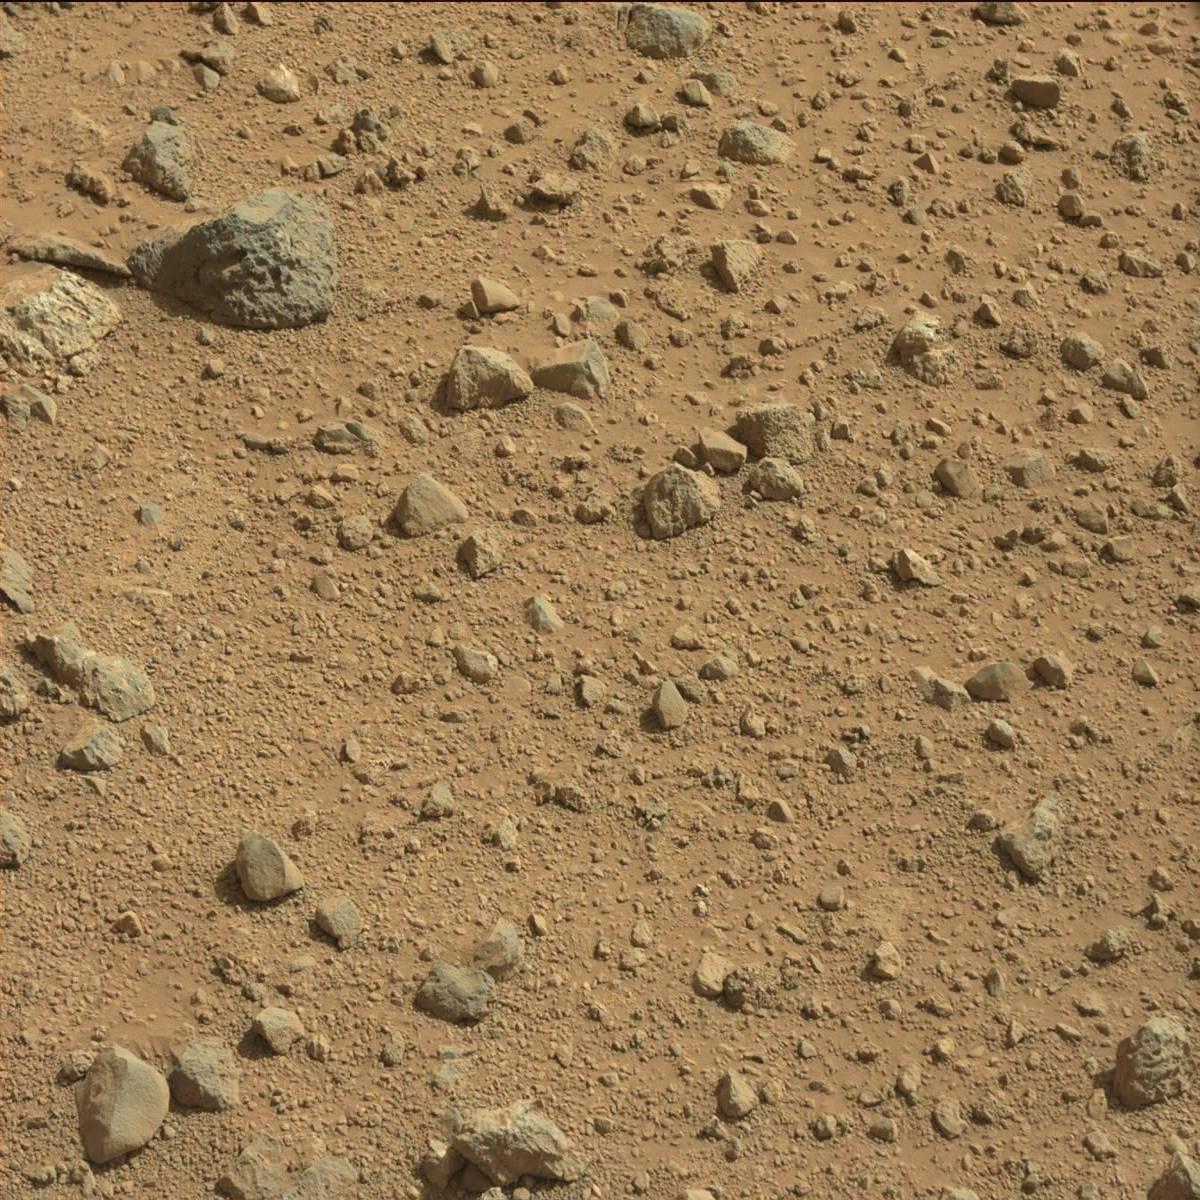
Terrain classes present: Bedrock, Rock, Sand / Soil